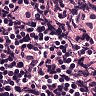
Metastatic tissue present: no